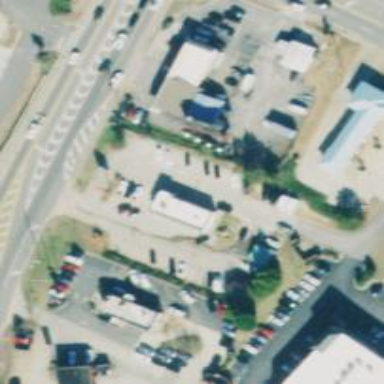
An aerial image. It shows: Car rental service.